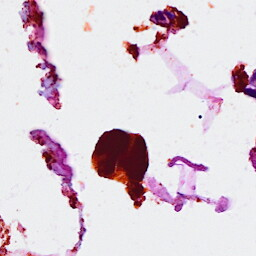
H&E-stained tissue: Breast